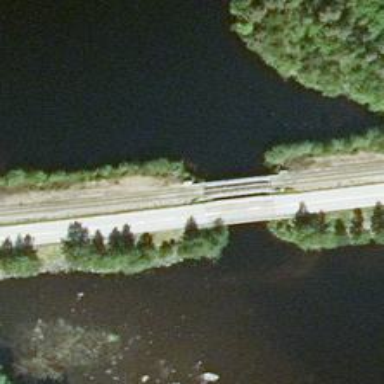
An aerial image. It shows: Continuous rail bridge over railway track.